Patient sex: F
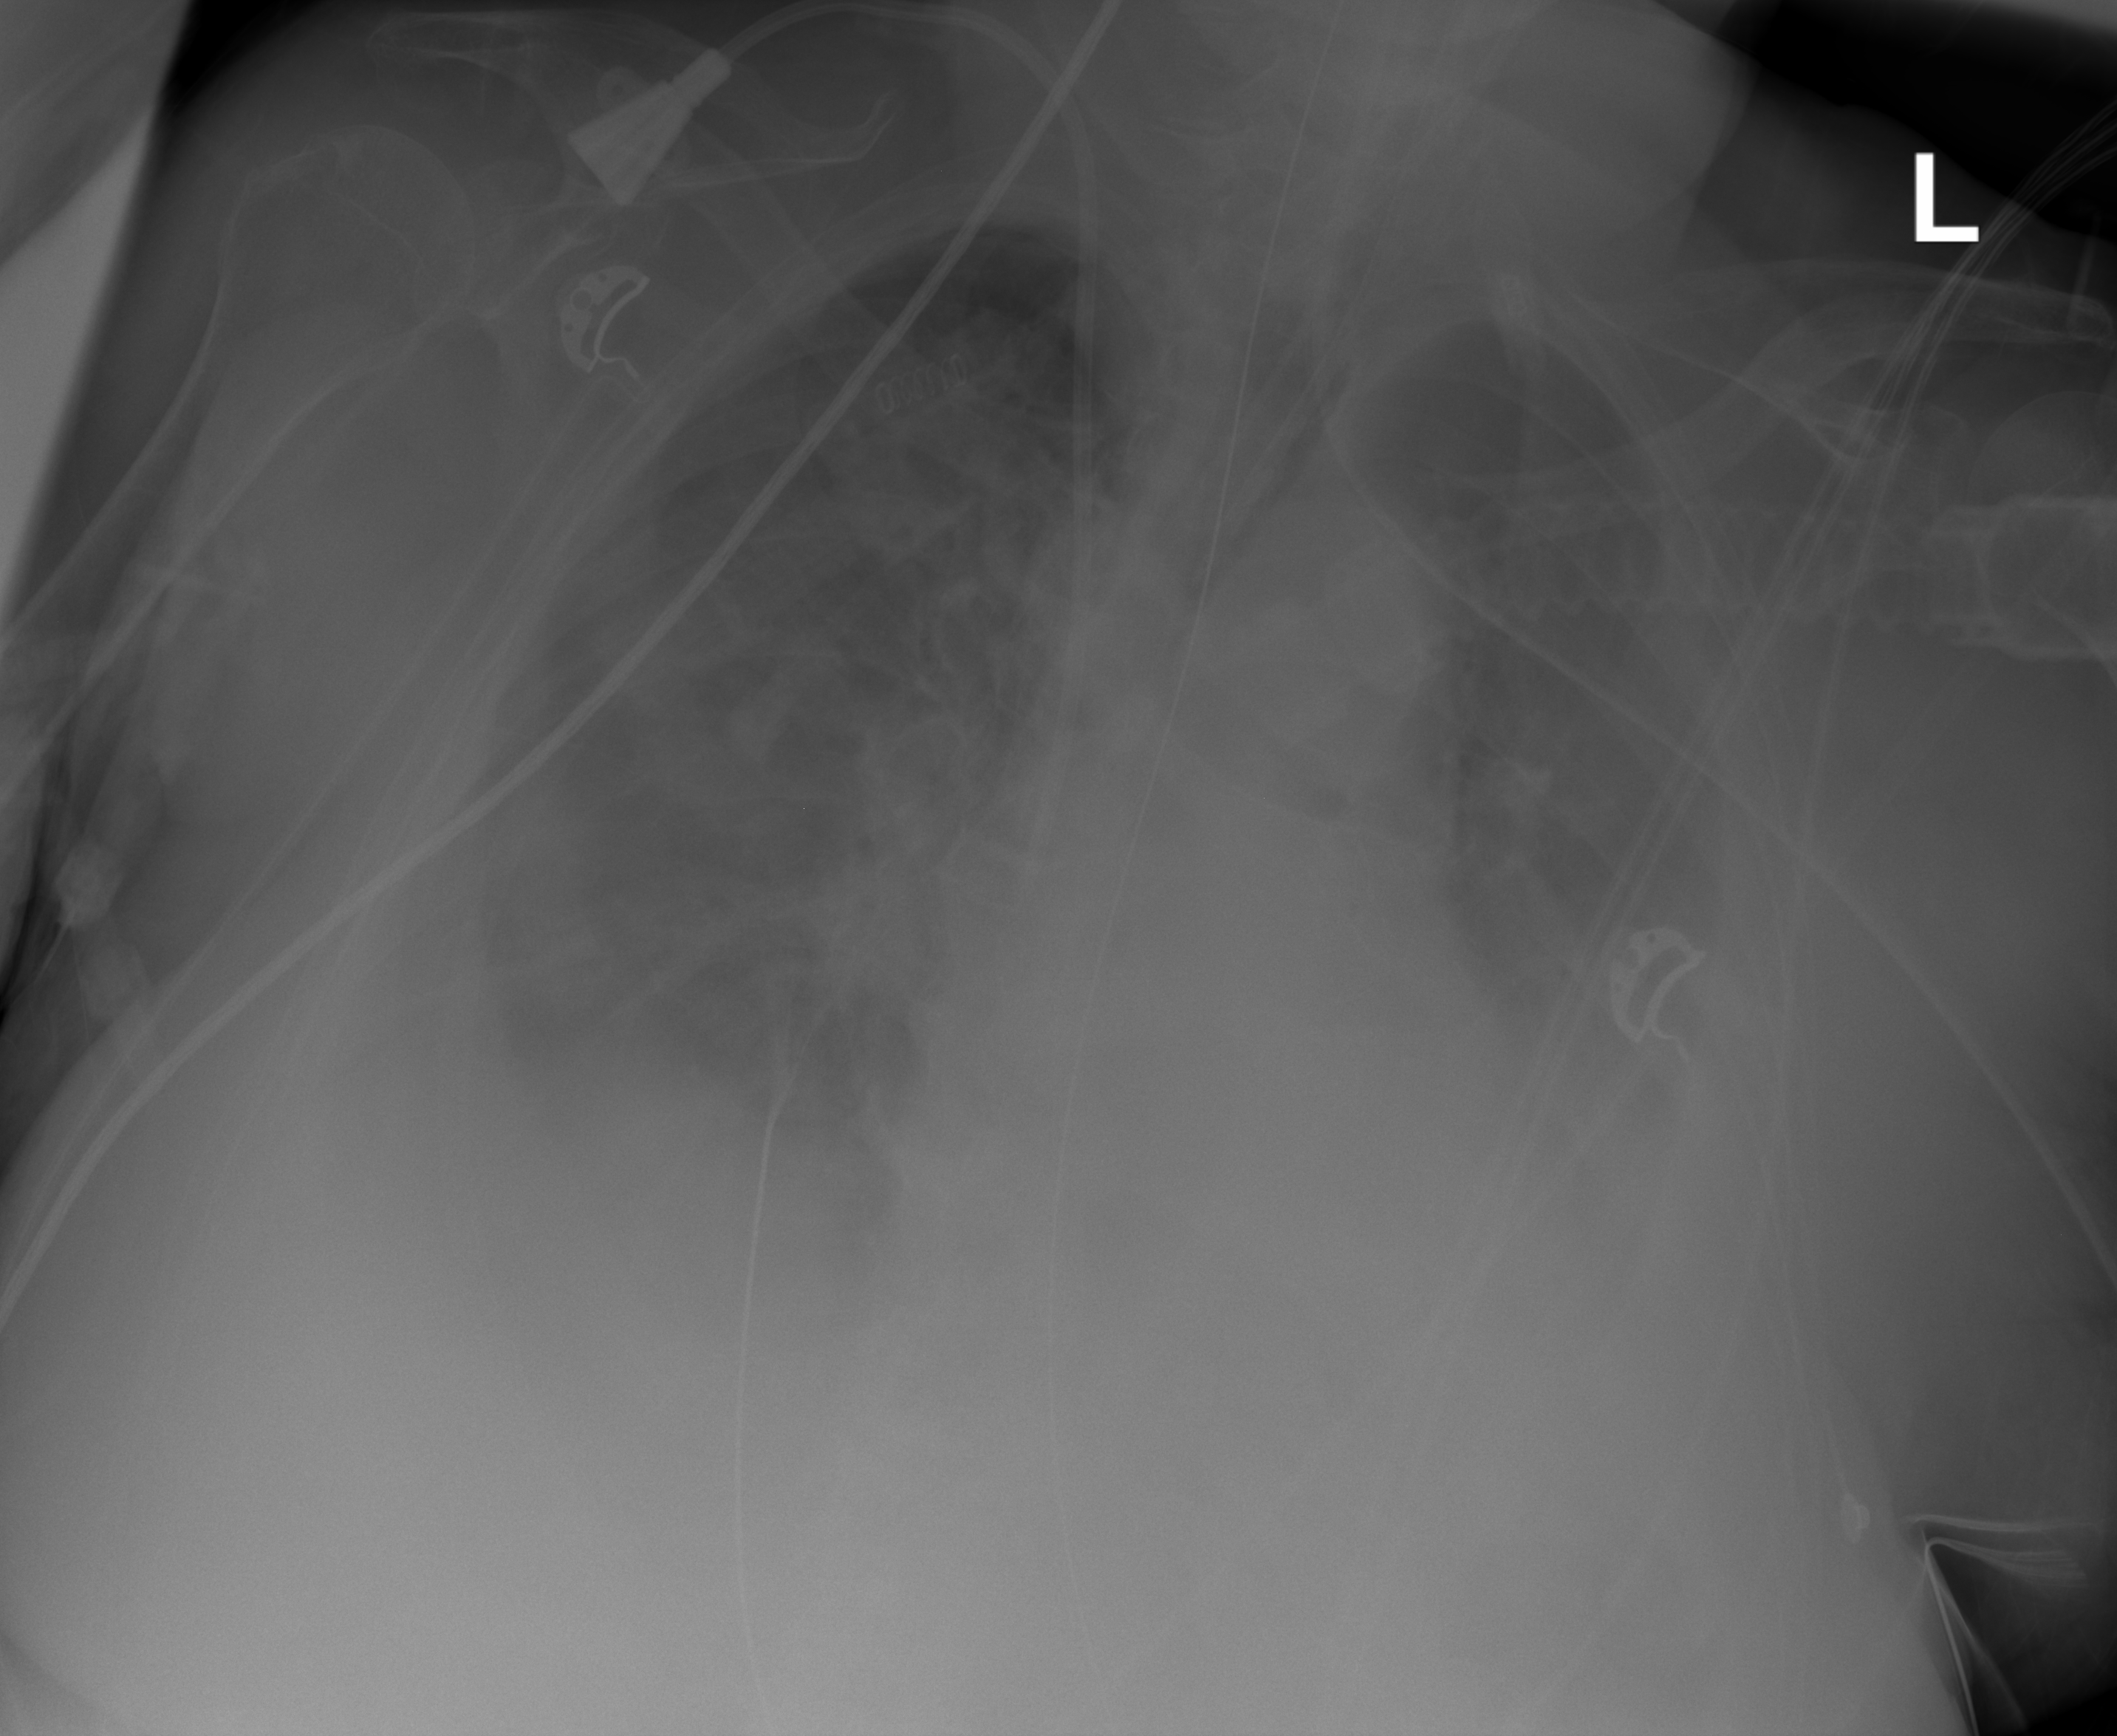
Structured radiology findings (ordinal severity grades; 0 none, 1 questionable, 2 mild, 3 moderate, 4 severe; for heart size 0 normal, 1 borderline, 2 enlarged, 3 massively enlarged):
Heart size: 0
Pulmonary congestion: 0
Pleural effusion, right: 3
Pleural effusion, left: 3
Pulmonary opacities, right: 0
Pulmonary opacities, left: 0
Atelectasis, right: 2
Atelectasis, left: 2